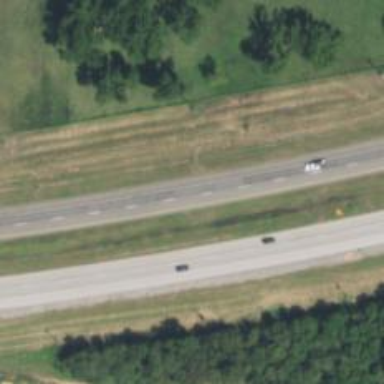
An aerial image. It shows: Asphalt road classified as primary highway with expressway characteristics.